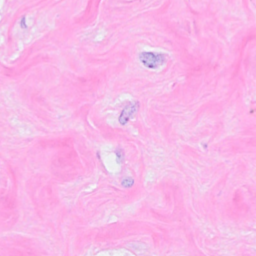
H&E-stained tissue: Breast